Field crop: maize
Growth stage: 1
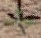
Species: atriplex